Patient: sex F, age 68
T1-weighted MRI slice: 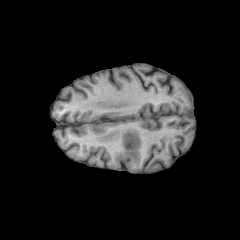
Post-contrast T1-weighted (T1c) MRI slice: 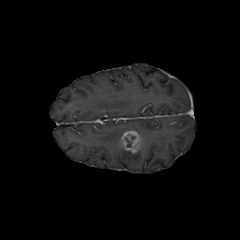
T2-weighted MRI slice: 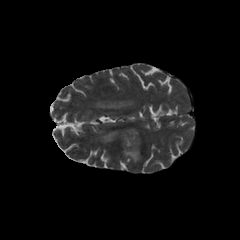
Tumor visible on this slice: yes
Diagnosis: Glioblastoma, IDH-wildtype
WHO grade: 4